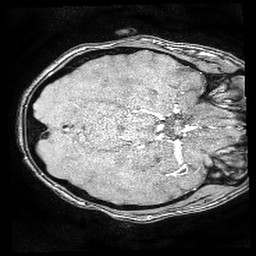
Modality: angio
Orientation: axial
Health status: ill
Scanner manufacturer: philips
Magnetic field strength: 3 T
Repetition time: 0.023 s
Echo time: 0.003454 s